Interaction volume radius: 10 \u00c5
Interaction volume height: 10 \u00c5
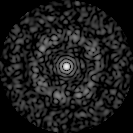
Disorder parameter: 0.8111